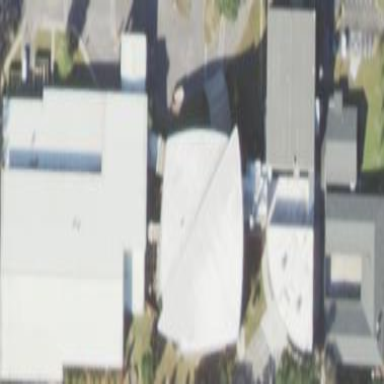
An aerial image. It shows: Building that serves as place of worship.